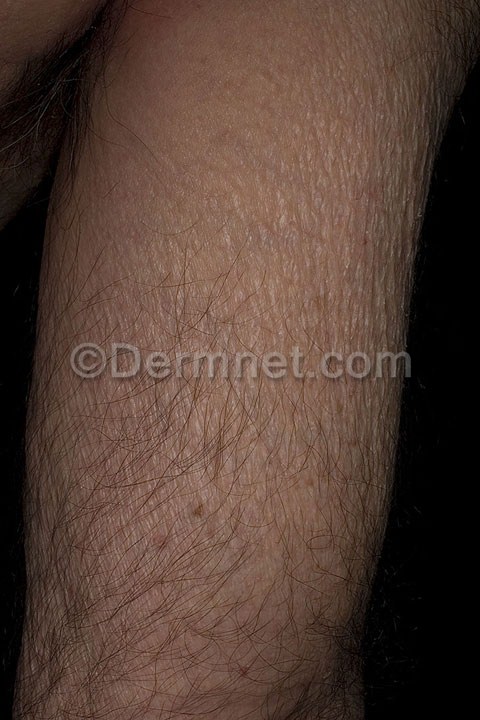
Disease: Atopic Dermatitis Photos